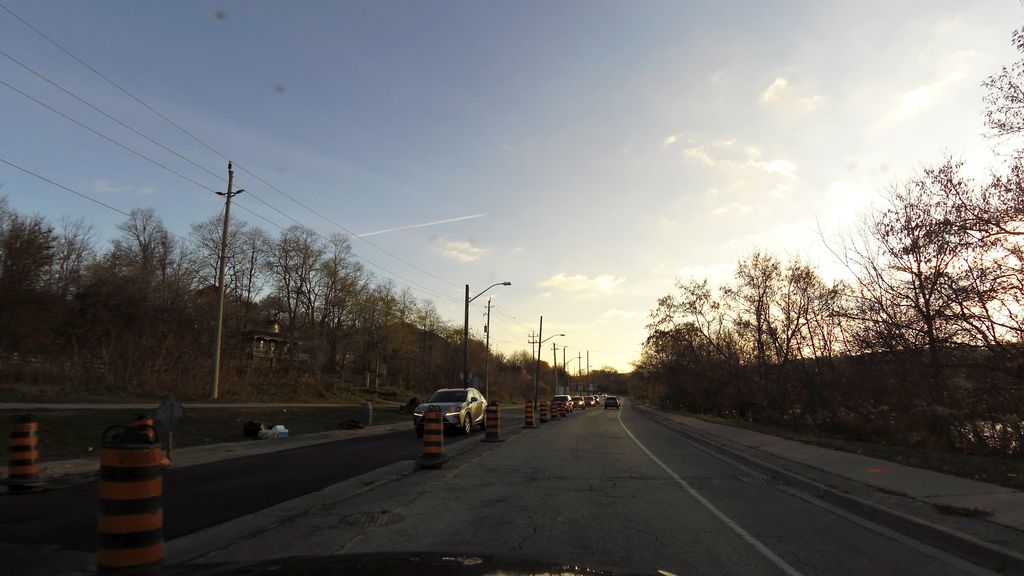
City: kitchener-waterloo